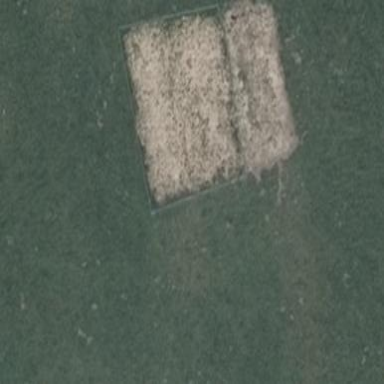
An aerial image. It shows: Fence.